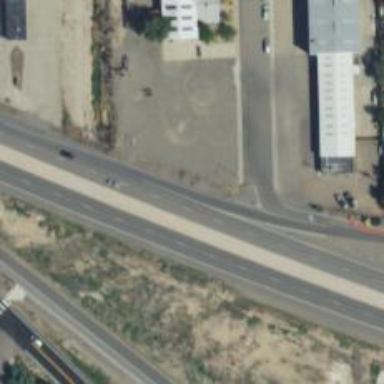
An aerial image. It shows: Trunk link highway with asphalt surface.